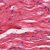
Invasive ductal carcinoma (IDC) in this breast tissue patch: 0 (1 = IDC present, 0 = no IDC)